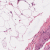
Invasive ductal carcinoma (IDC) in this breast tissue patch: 0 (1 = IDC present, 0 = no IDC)